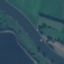
Land use / land cover: River